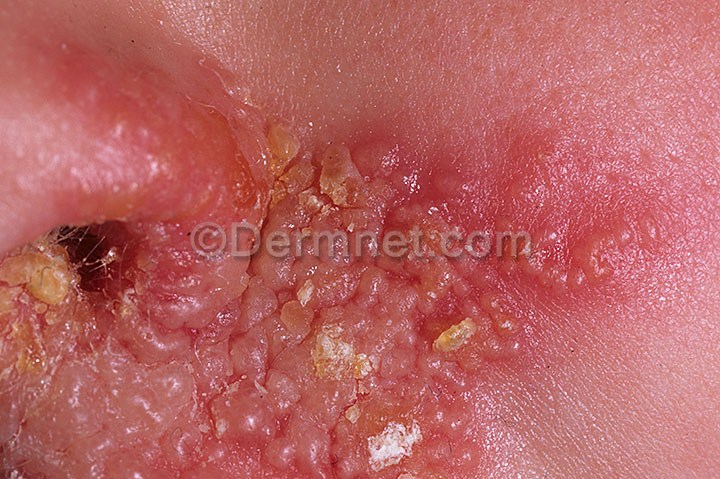
Disease: Warts Molluscum and other Viral Infections